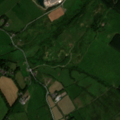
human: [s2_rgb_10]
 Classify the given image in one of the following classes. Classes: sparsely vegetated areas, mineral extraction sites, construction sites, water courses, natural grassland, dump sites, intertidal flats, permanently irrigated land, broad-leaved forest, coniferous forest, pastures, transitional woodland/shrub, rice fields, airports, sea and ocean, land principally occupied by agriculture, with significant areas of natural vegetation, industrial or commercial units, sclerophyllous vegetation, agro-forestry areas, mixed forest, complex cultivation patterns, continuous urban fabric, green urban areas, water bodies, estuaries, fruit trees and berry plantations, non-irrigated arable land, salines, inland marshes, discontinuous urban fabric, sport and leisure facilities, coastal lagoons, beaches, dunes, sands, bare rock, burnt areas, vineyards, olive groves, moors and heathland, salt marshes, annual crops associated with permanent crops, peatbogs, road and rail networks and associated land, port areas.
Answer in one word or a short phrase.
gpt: mineral extraction sites, pastures, coniferous forest